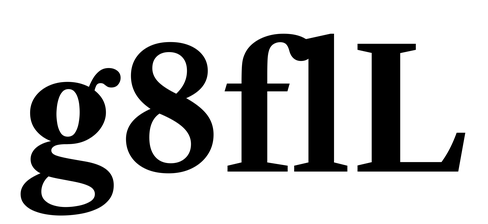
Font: LibreCaslonText_Bold